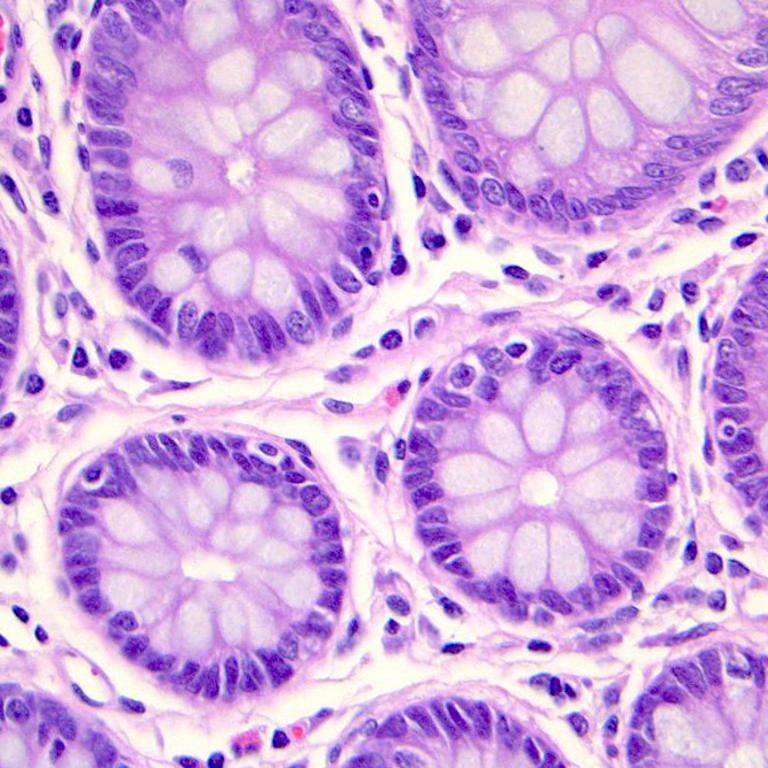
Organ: colon
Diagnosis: benign